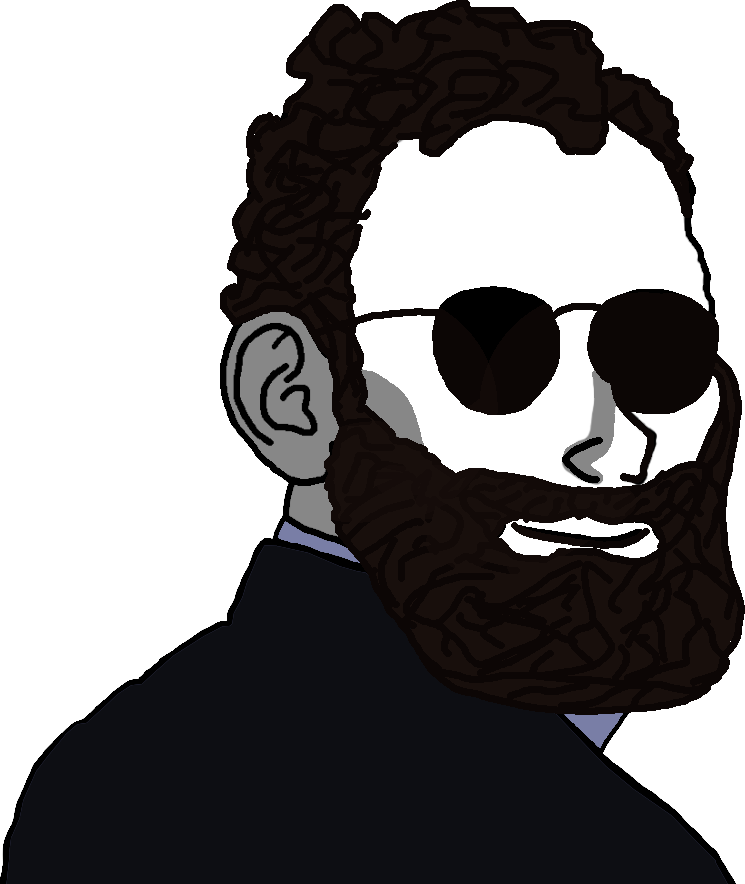
Label: 5_Oomer